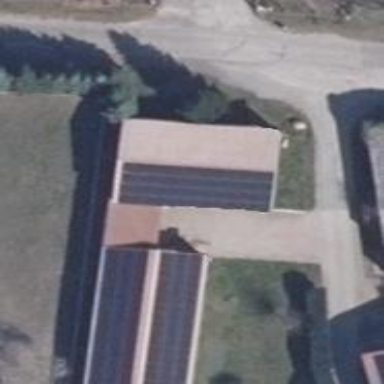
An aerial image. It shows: Solar-powered generator using photovoltaic technology. This small installation generates electricity through solar photovoltaic panels.